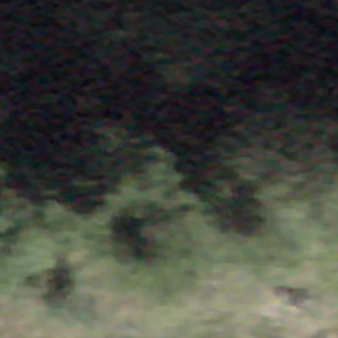
Label: other